Question: I'm trying to overlap images in css. They are both aligned in the center but one is below the other one. I tried z-index'ing which is fine with position: absolute; but if I do that then I lose my centering.
Issue:

The dots are supposed to be over the phone.
My HTML:
'''
<div class="content-top"><div class="cwrap">
<motto>Become Famous On Vine.</motto>
<img id="phone" src="./images/phone.png">
<img id="dots" src="./images/dots.png">
</div></div>
'''
My CSS:
'''
.cwrap {
margin-left: auto;
margin-right: auto;
width: 80%;
}
.content-top {
background-color: #00b589;
height: 650px;
width: 100%;
}
.content-top motto {
display: block;
width: 100%;
text-align: center;
padding-top: 15px;
color: #FFF;
font-size: 60px;
font-family: "Source Sans Pro ExtraLight";
}
.content-top motto {
display: block;
width: 100%;
text-align: center;
padding-top: 15px;
color: #FFF;
font-size: 60px;
font-family: "Source Sans Pro ExtraLight";
}
#phone {
z-index: 999;
}
#dots {
z-index: 1000;
}
.content-top img {
margin-left: auto;
margin-right: auto;
position: relative;
display: block;
}
'''
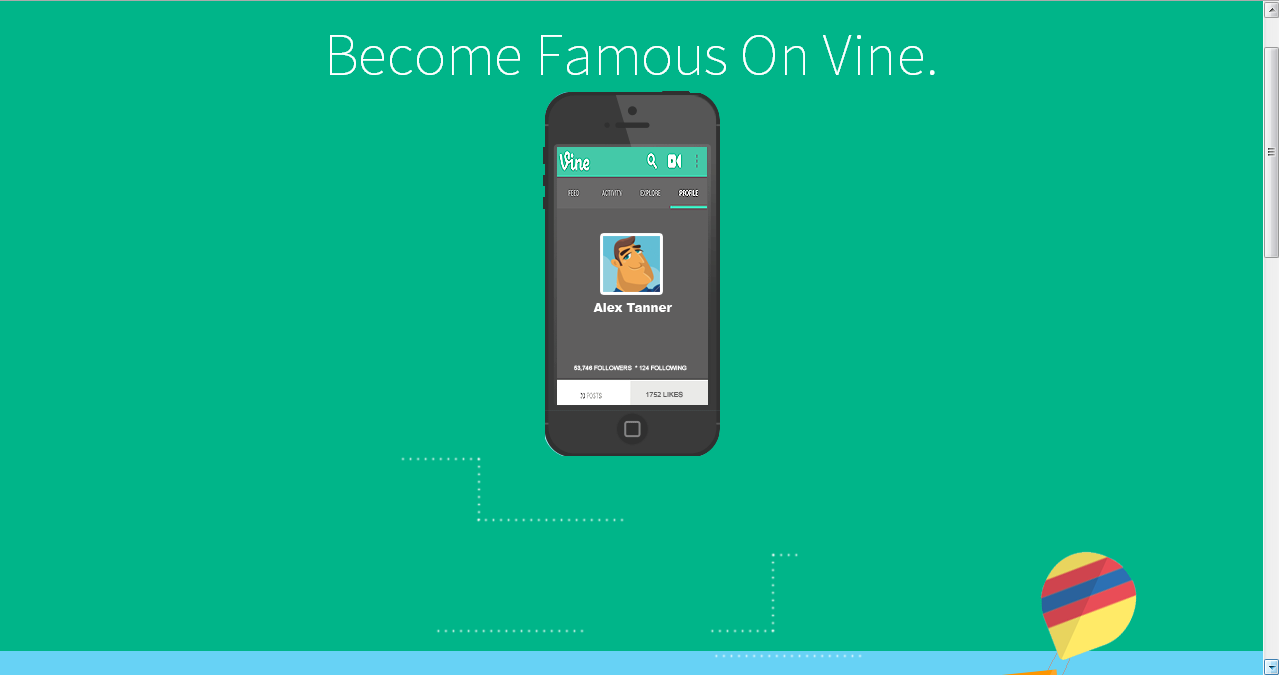
Answer: Try this. , ,
The the red div is semi-transparent to reveal the blue div below.
Now, if you want to center these in the middle of the page, '<div class="container">' use css: .
Link to example: <URL>